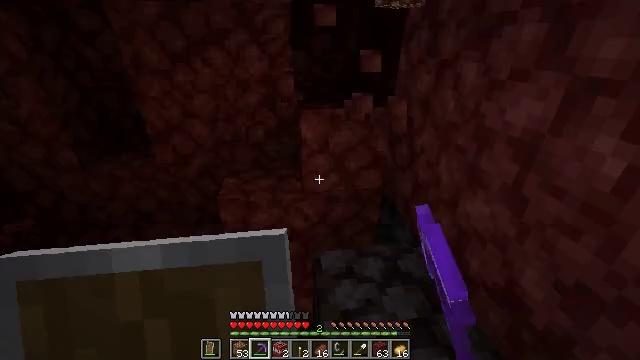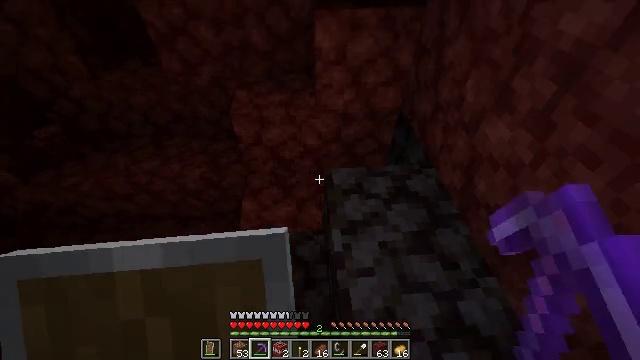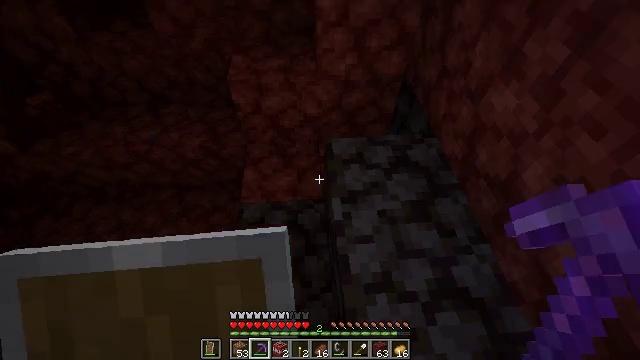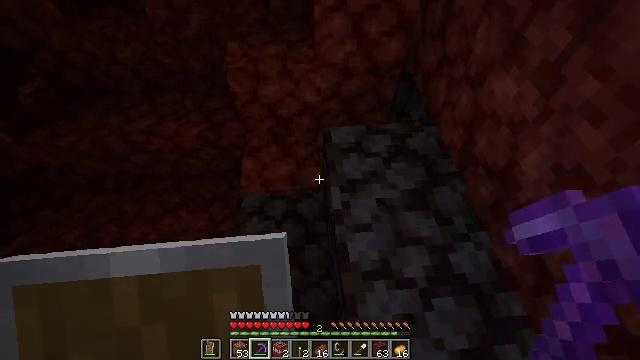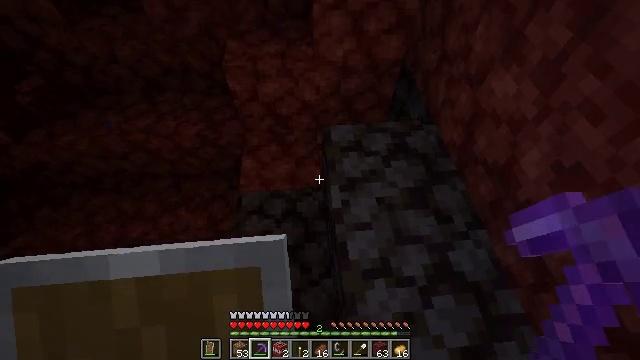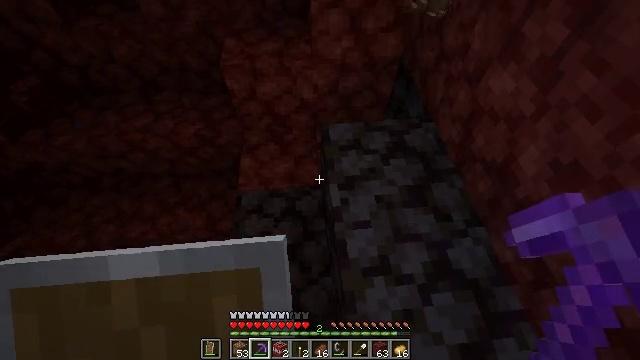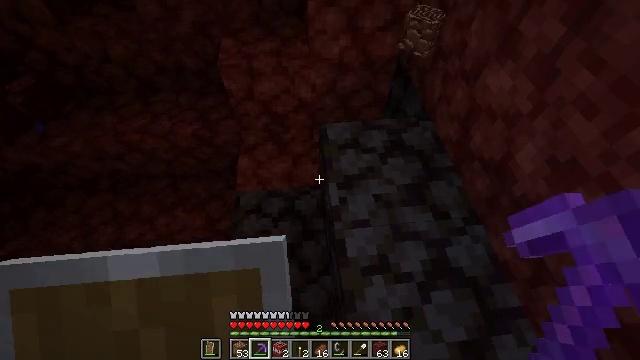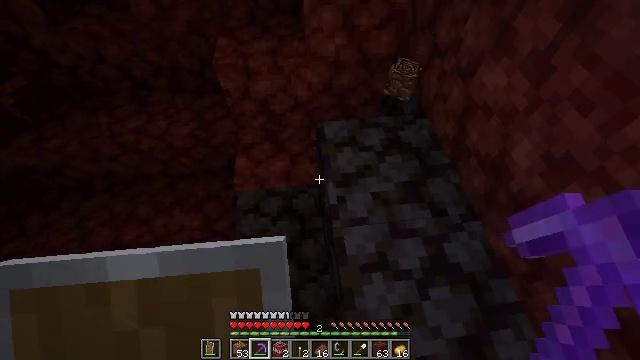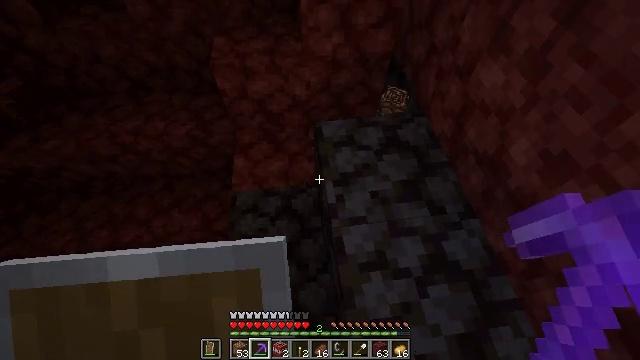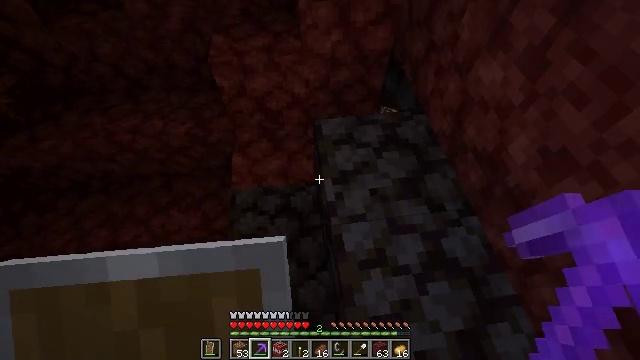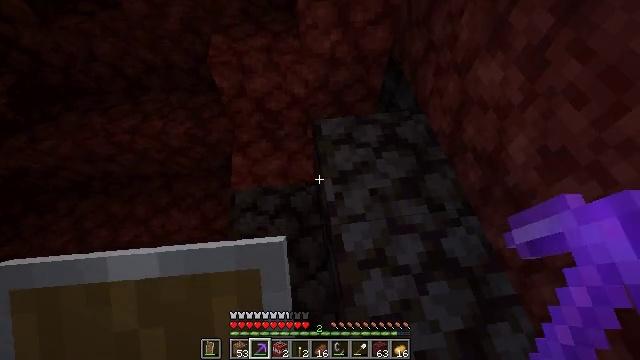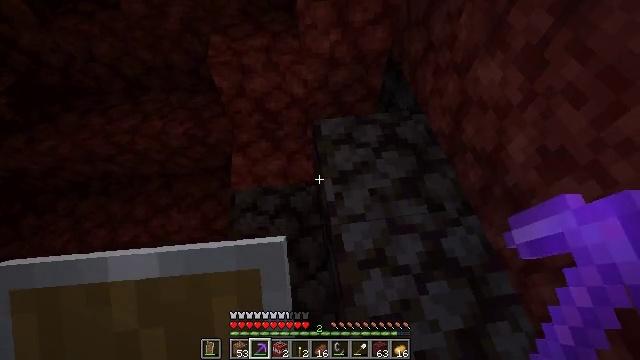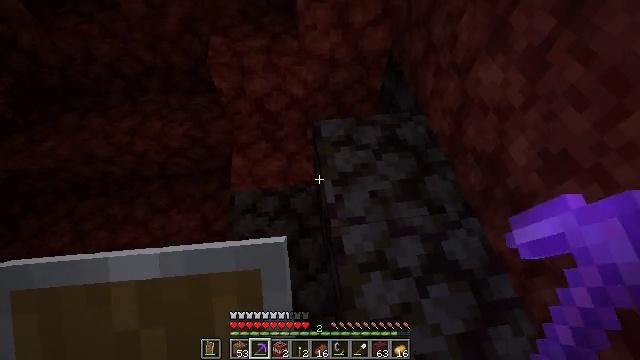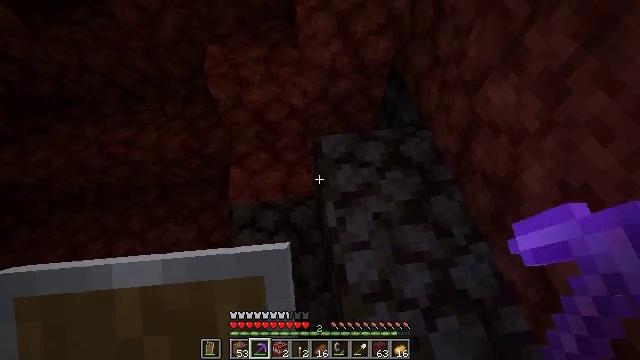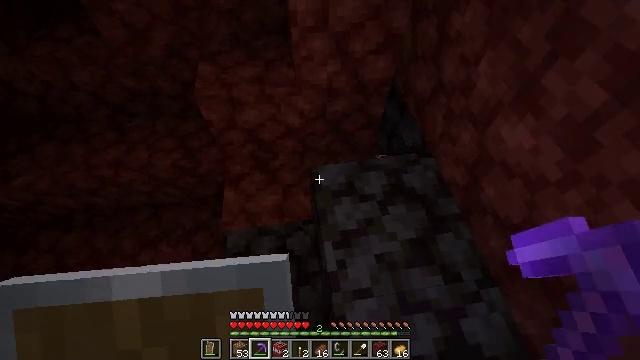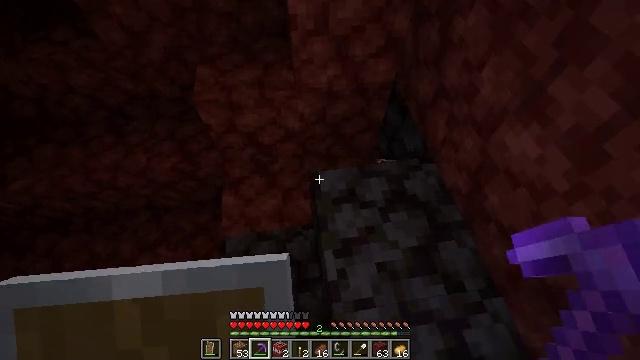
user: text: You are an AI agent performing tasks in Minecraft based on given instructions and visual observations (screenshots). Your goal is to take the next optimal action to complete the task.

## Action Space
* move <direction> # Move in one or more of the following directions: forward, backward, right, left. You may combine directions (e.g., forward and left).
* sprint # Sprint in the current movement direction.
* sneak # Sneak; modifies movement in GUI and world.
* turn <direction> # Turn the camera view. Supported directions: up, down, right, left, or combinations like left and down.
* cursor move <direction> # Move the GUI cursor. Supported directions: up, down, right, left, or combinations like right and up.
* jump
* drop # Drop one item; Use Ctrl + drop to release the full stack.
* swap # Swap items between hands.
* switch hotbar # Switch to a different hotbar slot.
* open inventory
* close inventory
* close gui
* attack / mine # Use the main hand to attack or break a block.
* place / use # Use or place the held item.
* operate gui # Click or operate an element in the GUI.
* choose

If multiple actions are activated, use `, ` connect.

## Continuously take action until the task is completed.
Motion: motion action
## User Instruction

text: Mine the ancient debris in the Nether.
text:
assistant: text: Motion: turn left and down
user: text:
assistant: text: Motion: turn down
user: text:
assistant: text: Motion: turn down
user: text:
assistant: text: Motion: no_op
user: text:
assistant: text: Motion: no_op
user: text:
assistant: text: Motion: no_op
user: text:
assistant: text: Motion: no_op
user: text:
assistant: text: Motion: no_op
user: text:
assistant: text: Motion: no_op
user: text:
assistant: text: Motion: no_op
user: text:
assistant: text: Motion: no_op
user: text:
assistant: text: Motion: move forward
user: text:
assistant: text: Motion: move forward
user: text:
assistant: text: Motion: move forward
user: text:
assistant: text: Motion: no_op
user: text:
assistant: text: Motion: no_op
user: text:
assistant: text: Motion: no_op
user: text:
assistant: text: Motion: no_op
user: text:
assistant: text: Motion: no_op
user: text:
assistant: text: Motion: move forward
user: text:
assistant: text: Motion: move forward
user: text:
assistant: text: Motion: move forward
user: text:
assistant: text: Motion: move forward
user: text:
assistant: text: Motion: move forward
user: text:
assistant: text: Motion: move forward
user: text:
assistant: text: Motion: move forward
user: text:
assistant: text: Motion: move forward
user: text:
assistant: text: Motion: move forward
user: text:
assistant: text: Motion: no_op
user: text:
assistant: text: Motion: no_op